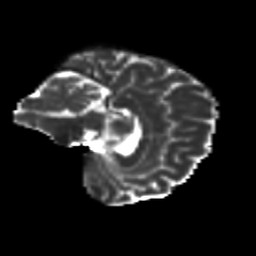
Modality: T2w
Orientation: sagittal
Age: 43
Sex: female
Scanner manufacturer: siemens
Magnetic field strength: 3 T
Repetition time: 8.6 s
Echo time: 0.095 s